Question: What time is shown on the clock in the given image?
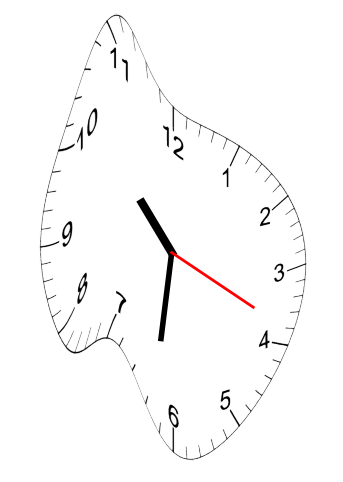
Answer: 10:31:19